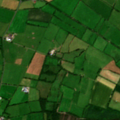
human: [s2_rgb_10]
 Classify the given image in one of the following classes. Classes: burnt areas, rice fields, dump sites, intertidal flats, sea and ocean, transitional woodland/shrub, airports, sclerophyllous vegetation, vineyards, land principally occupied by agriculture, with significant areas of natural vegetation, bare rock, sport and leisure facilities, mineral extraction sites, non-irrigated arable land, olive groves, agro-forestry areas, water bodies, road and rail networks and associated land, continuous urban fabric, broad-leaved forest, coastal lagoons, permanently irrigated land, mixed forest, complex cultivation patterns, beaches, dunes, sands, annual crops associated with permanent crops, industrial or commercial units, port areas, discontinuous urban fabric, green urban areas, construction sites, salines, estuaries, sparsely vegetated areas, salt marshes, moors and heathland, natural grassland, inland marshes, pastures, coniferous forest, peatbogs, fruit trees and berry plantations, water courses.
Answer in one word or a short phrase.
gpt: pastures, peatbogs